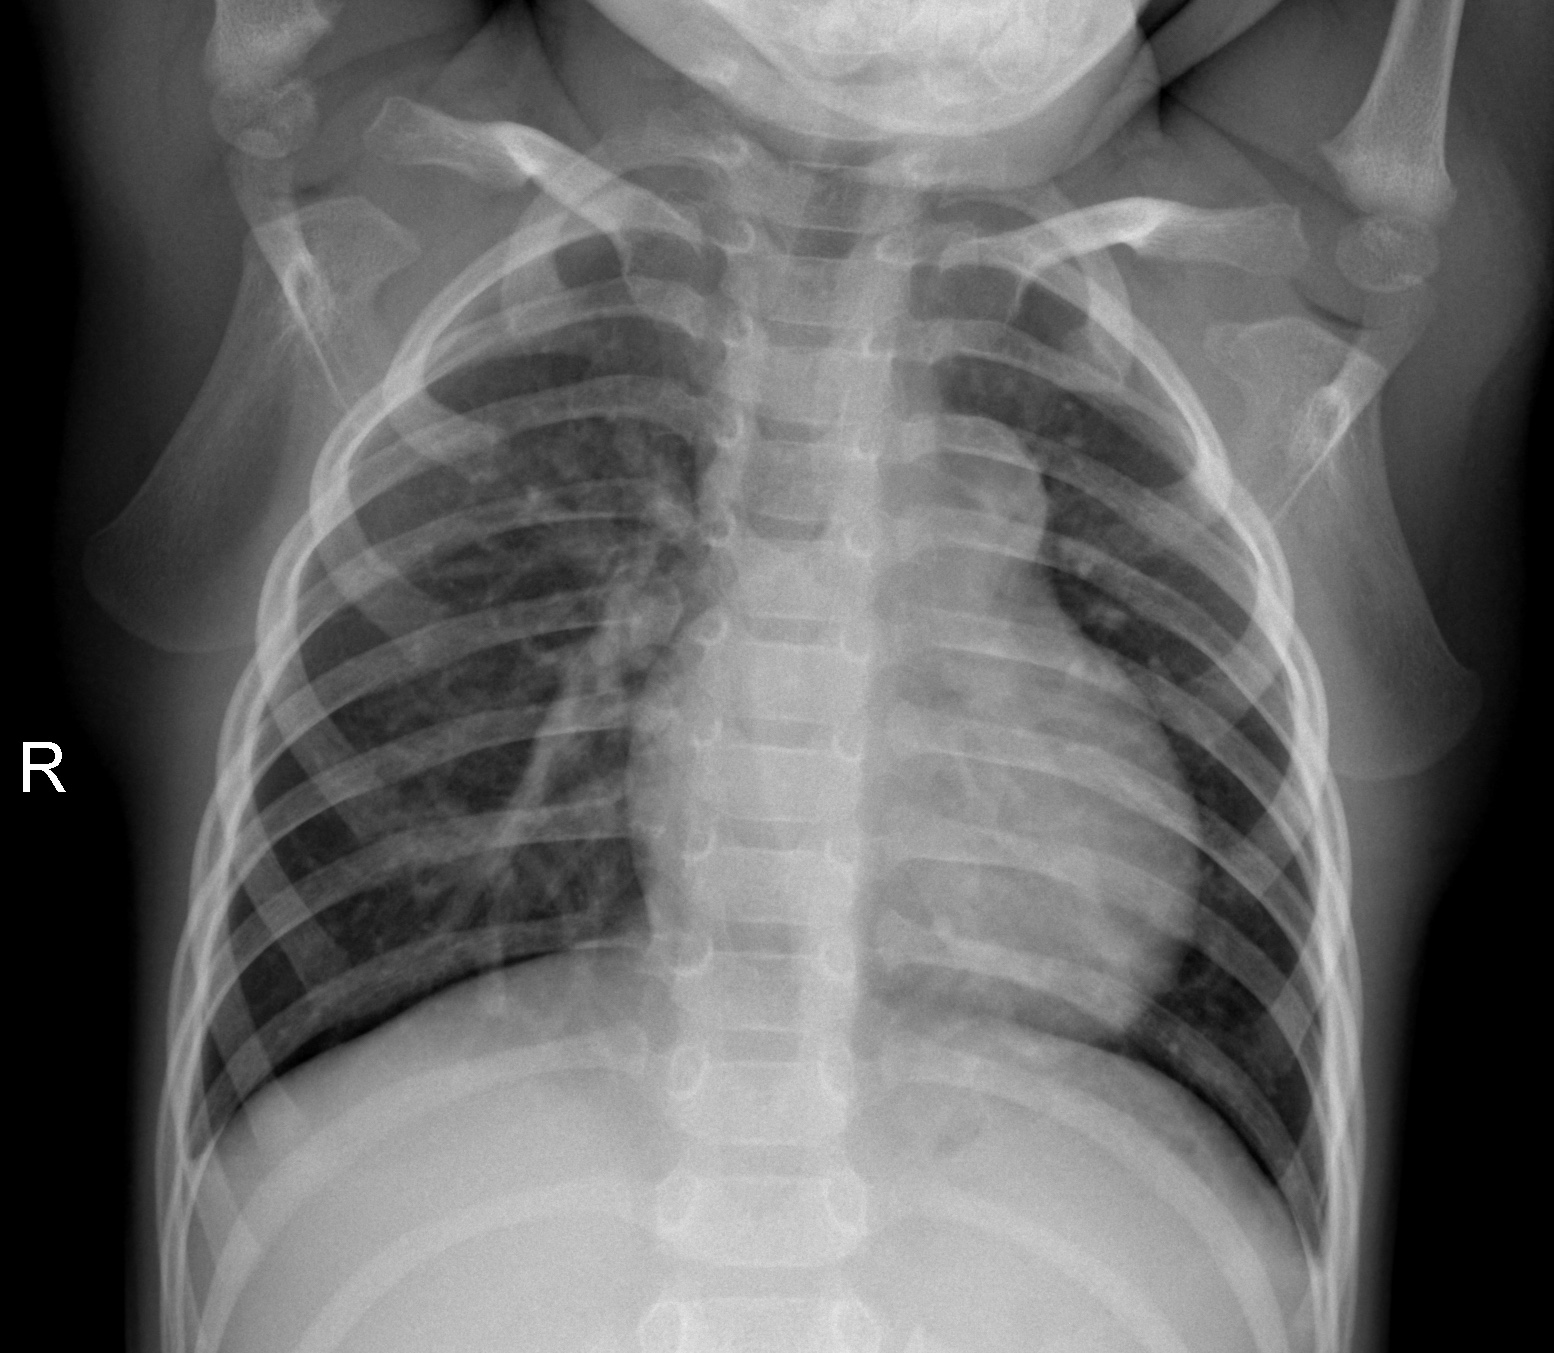
Diagnosis: NORMAL